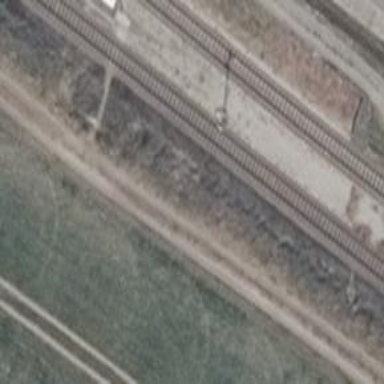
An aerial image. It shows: Railway signal.